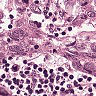
Metastatic tissue present: yes